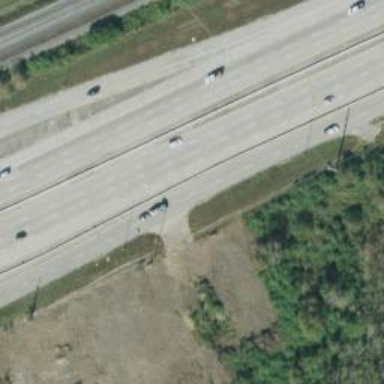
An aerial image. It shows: Trunk link highway.